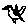
Label: bird